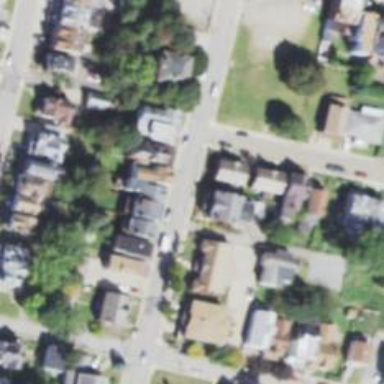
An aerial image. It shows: Alley classified as service road.